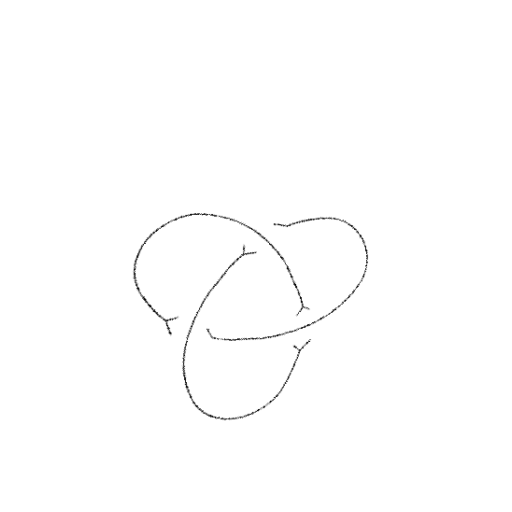
Crossing number: 3